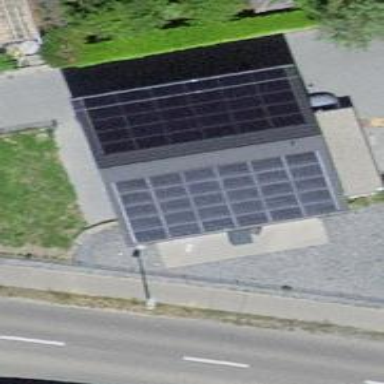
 consisting of solar photovoltaic panels."